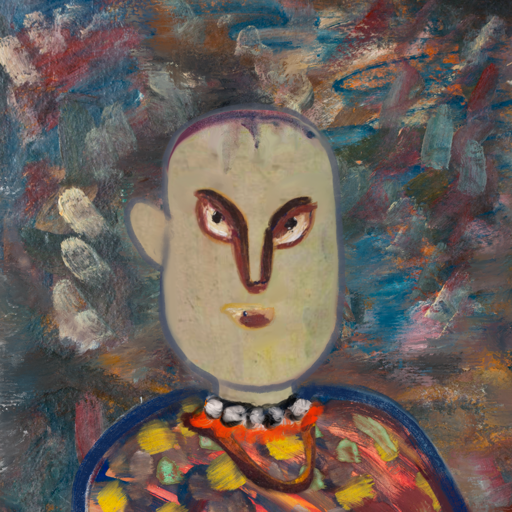
Background: Boggyland, Head And Neck Front: Hill_Girl, Face Front: After_Raid, Bust: Mother_And_Son_Mother, Hair Front: Blank, Head Accessory: Blank, Second Necklace: Comrade, Necklace: An_Impression, Baby: Blank